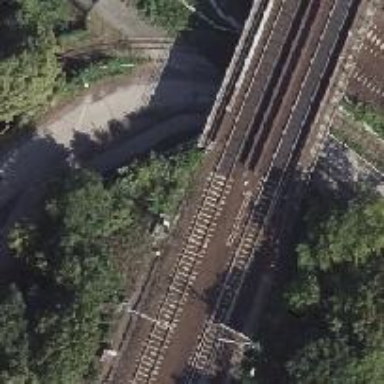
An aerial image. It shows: Bridge over railway with electrified contact lines.